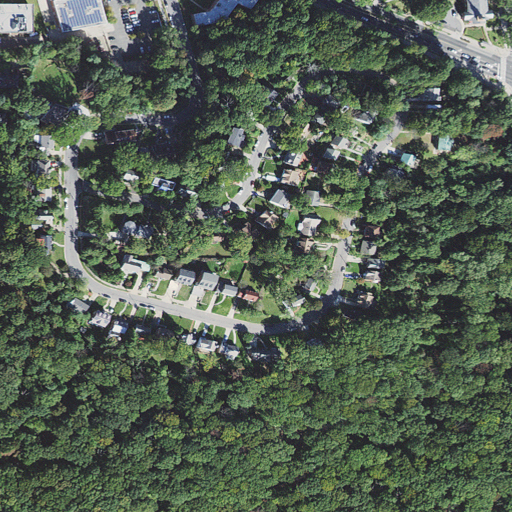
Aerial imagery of mountain in Washington, D.C. named Good Hope Hill containing deciduous forest, open development, low intensity development, medium intensity development, and high intensity development